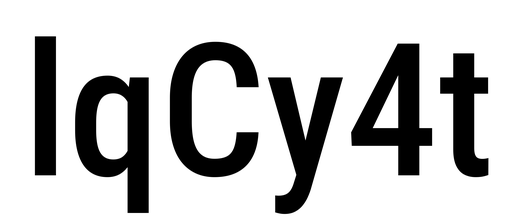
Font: Roboto_Condensed_Medium